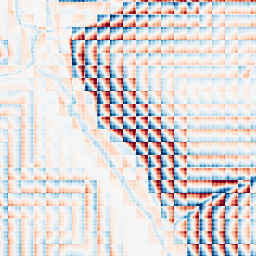
Category: wavelet
Decomposition family: wavelet_biorthogonal
Decomposition parameters: wavelet: bior1.3
level: 4
Upsampling method: sinc_hamming
Upsampling parameters: scale: 8
kernel_size: 8
Upsampling scale: 8